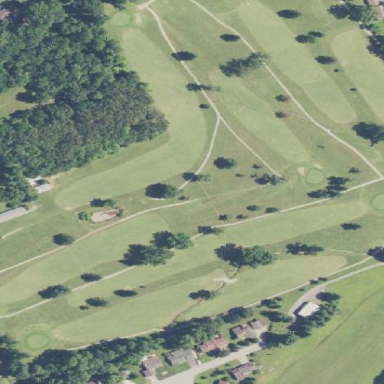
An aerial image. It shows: Golf course.